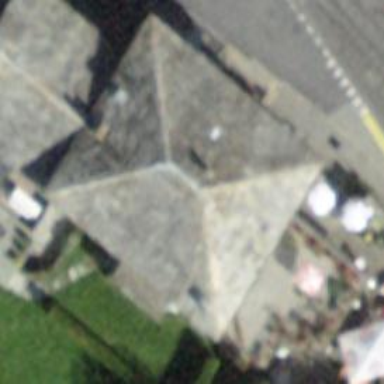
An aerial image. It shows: Restaurant.